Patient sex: M
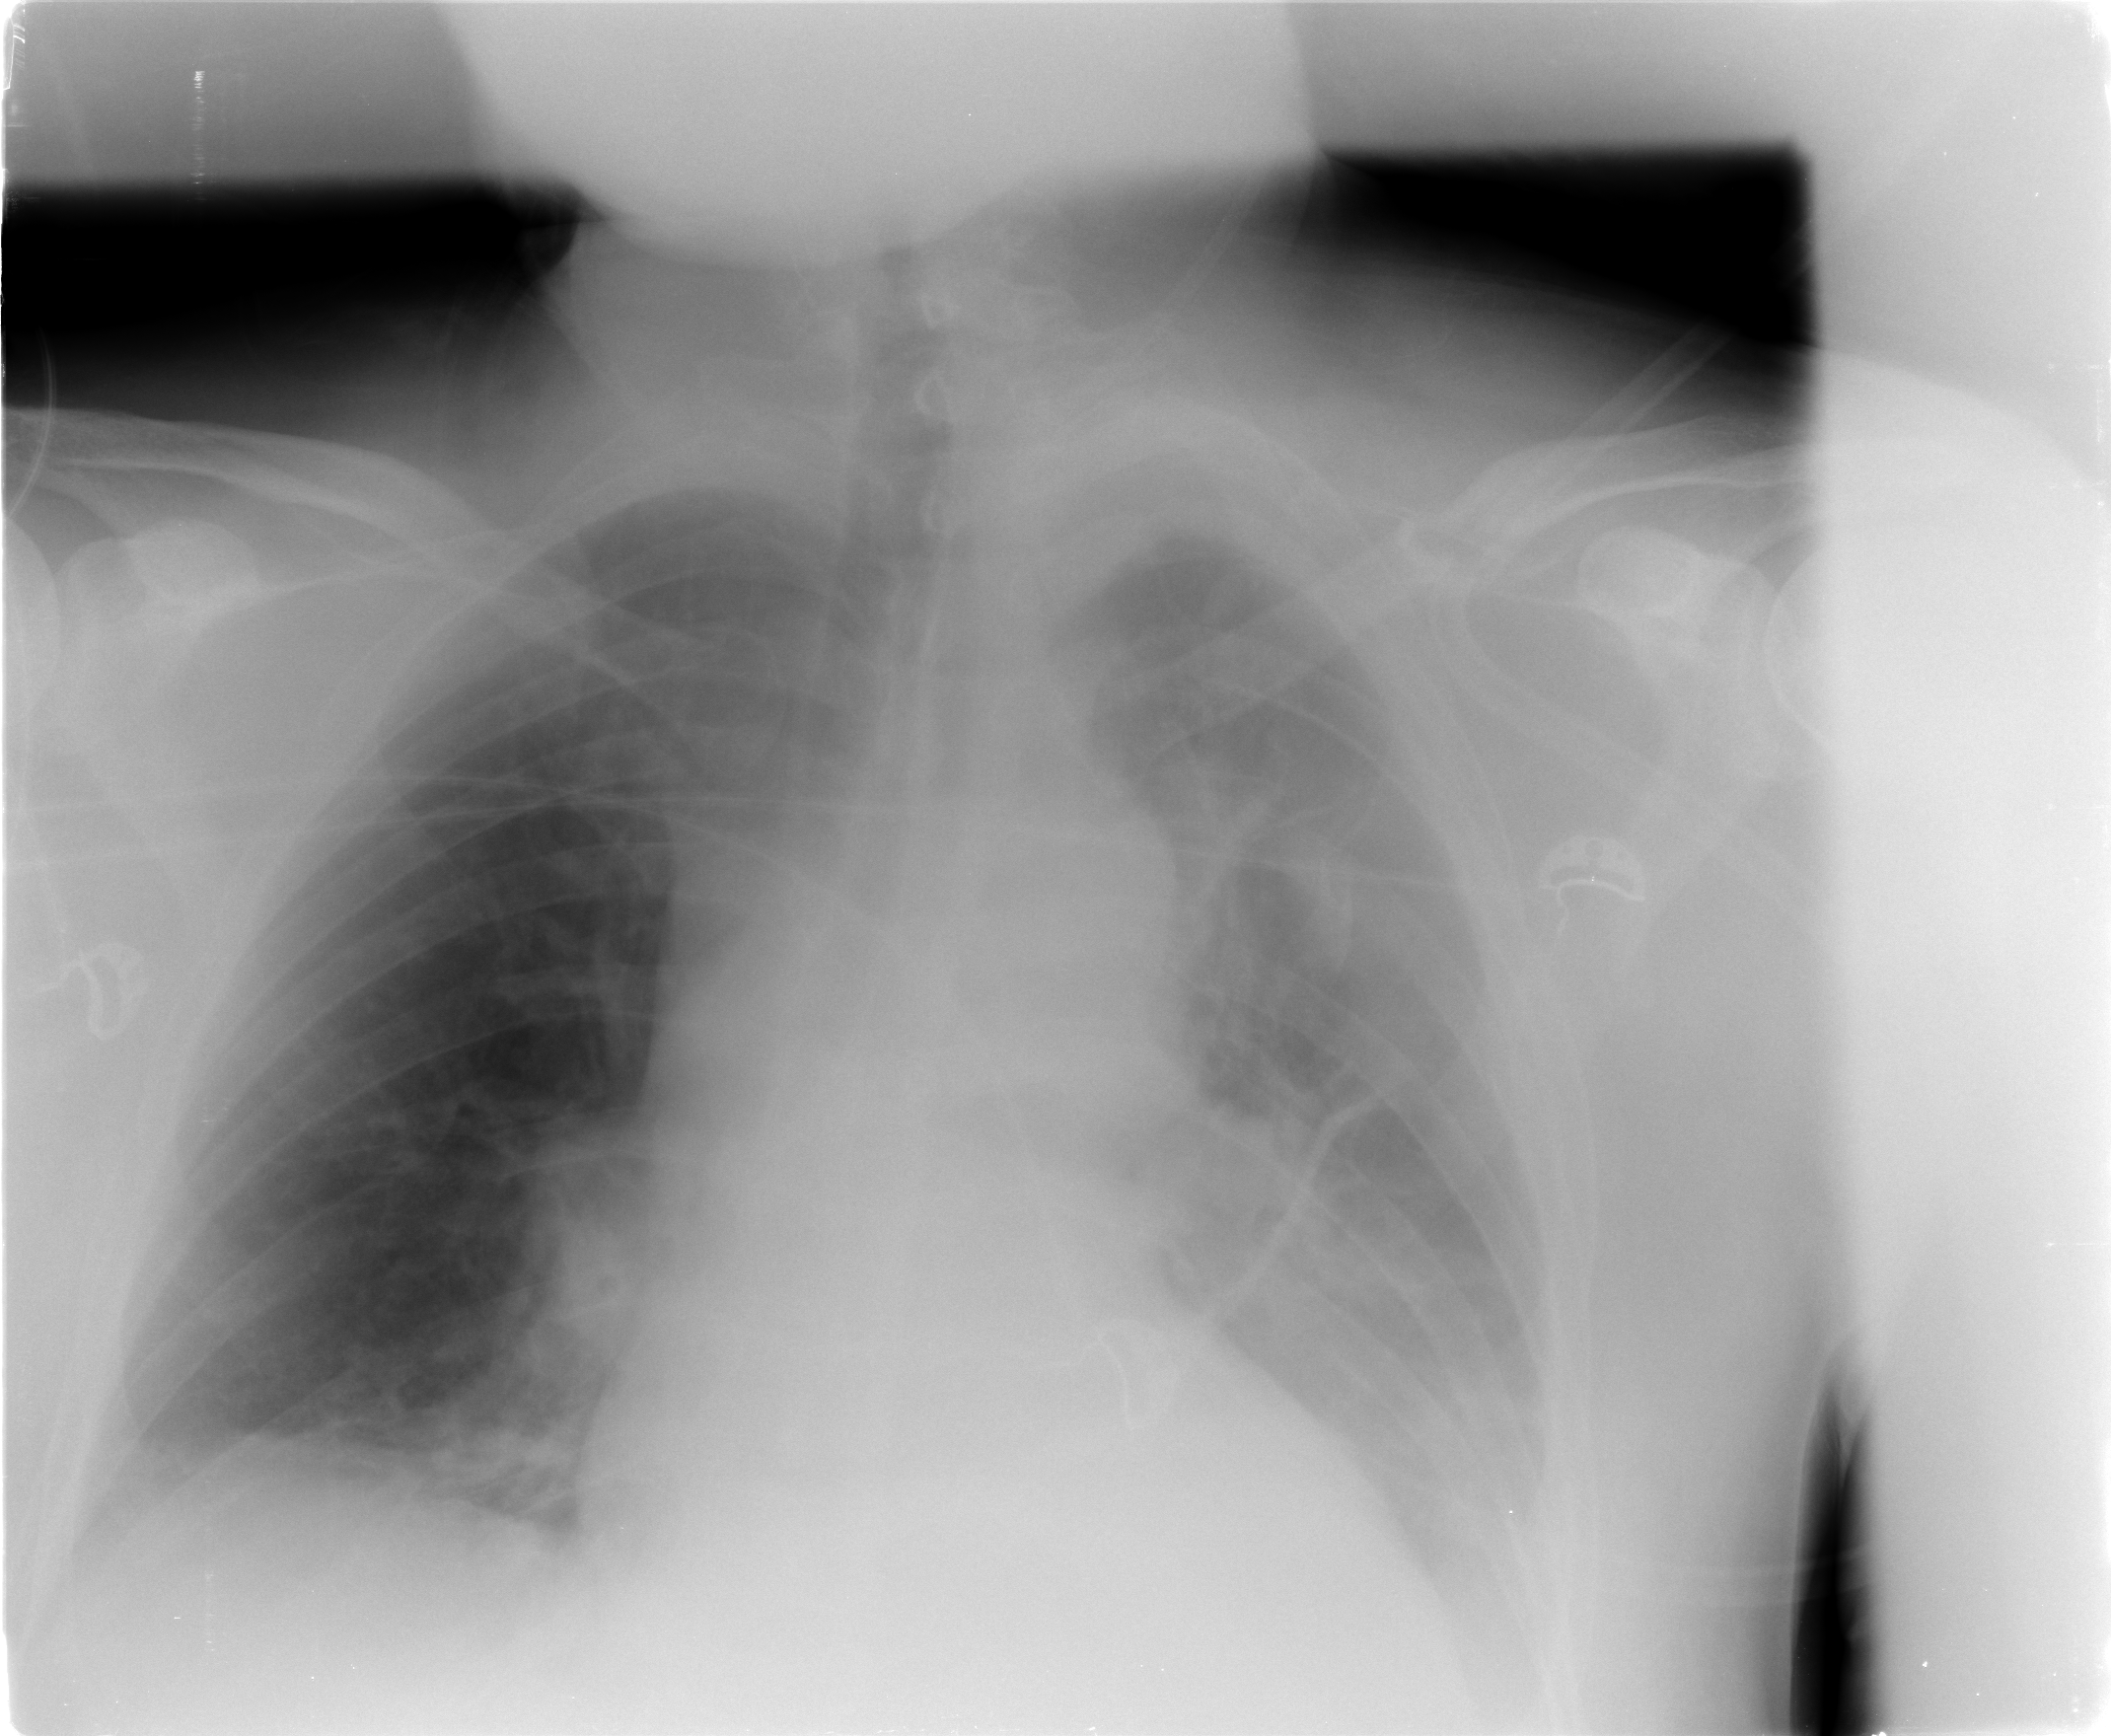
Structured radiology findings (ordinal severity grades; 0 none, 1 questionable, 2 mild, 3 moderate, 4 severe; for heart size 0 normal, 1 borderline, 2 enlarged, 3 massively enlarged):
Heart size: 0
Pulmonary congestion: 0
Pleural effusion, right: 2
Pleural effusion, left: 3
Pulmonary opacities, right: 0
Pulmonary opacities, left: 1
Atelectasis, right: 2
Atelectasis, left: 2